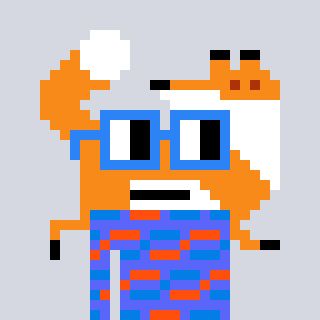
a pixel art character with square blue glasses, a fox-shaped head and a purple-colored body on a cool background